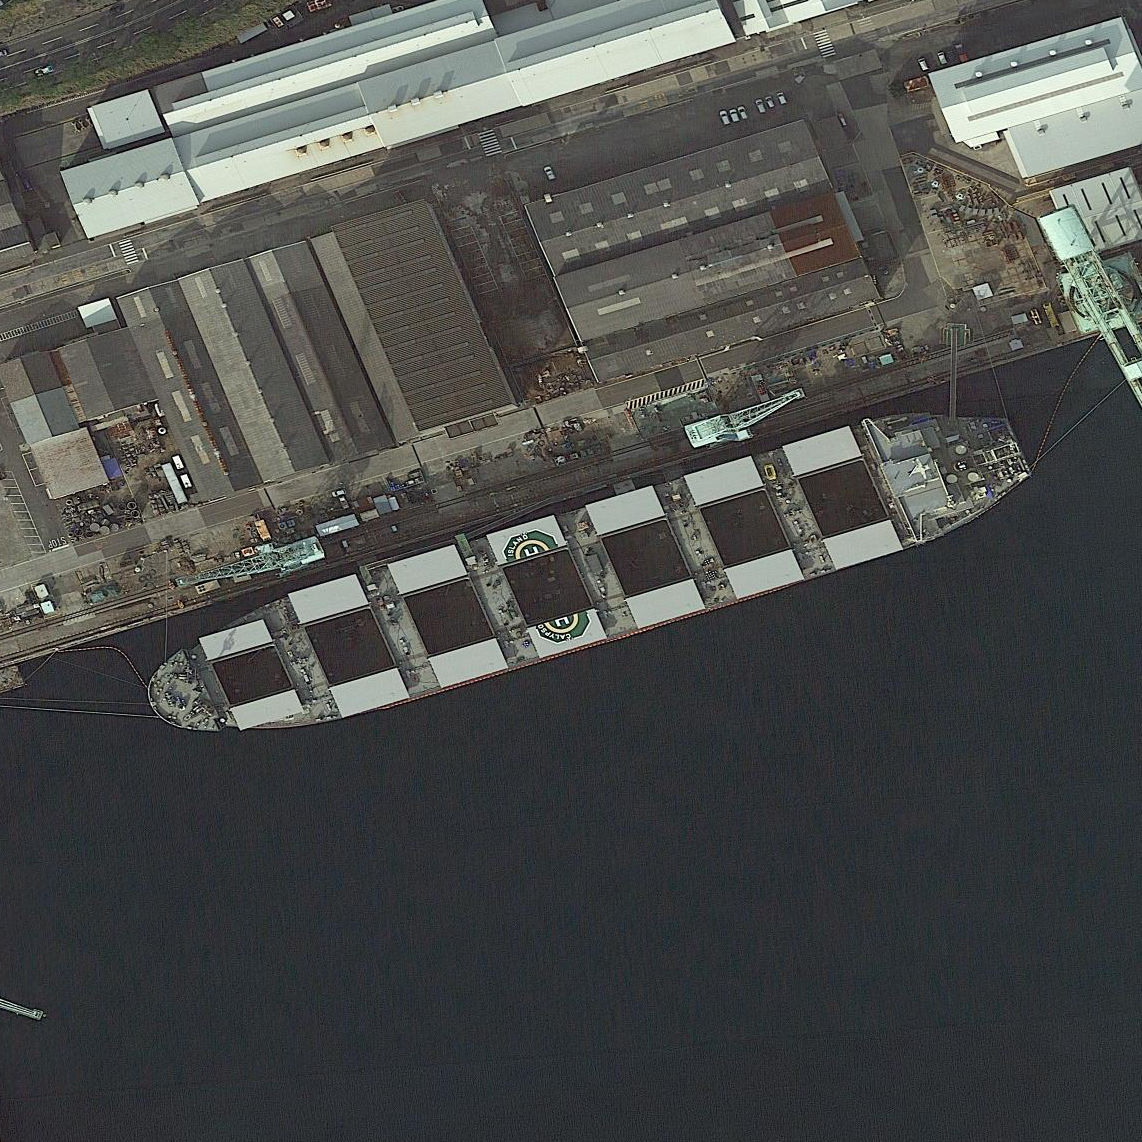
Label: civil